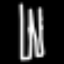
Label: pants